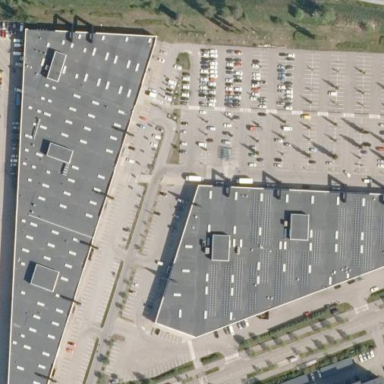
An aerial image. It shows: Retail area.